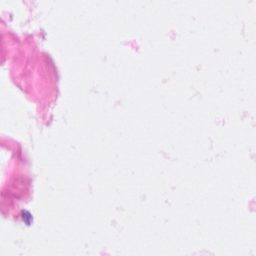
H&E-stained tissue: Breast